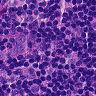
Metastatic tissue present: no